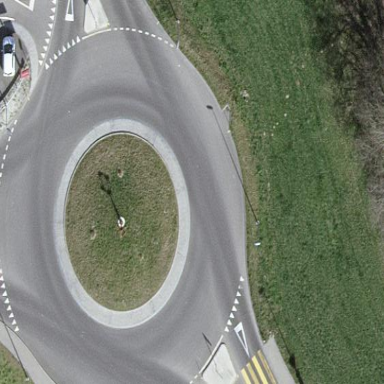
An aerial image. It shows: Secondary road around roundabout.